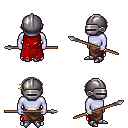
a pixel art fantasy rpg character, male body template, dark elf, purple skin, red tattered cape, robe skirt, light blonde short bangs hairstyle, metal helm, metal boots, spear, four views (front, back, left, right), 2x2 character sprite sheet, small pixel art, hard edges, no anti-aliasing